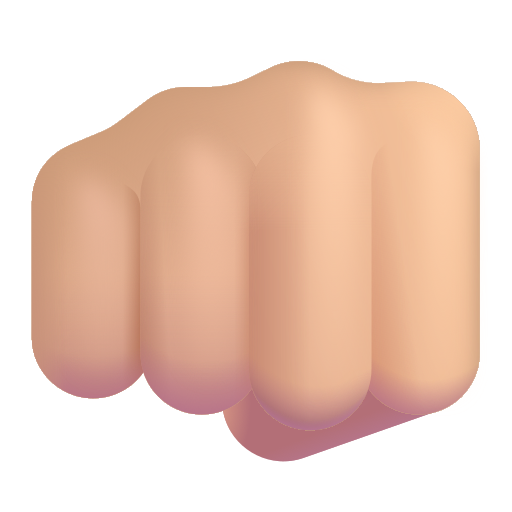
oncoming fist color  light